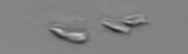
Label: Dinobryon